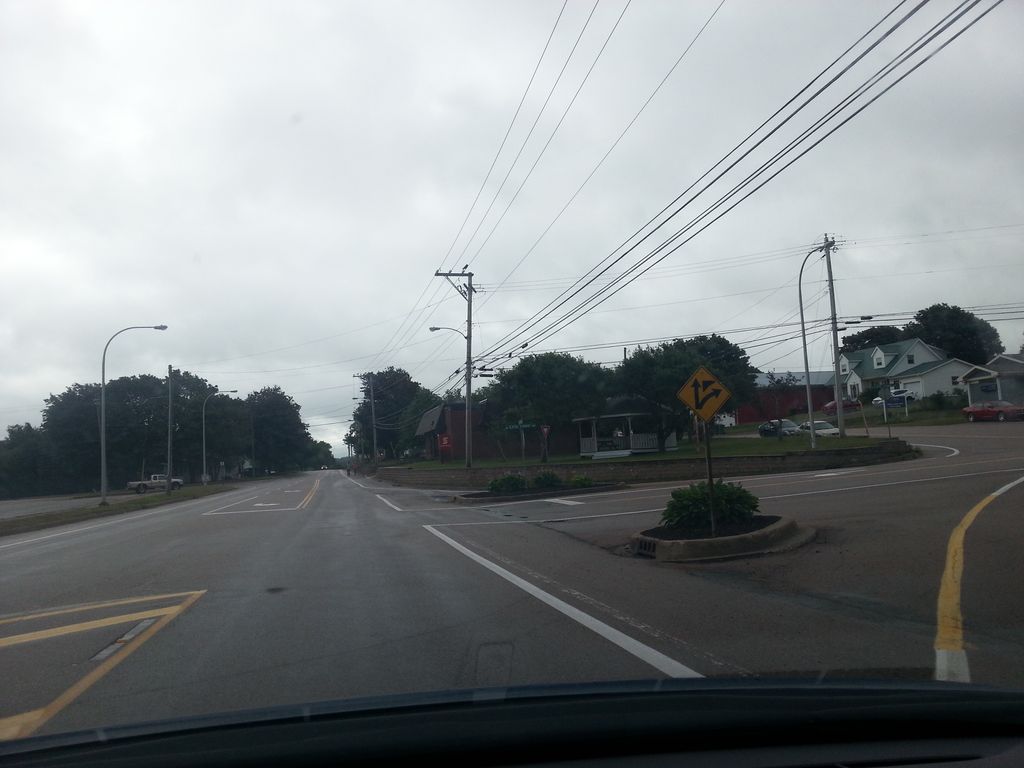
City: charlottetown